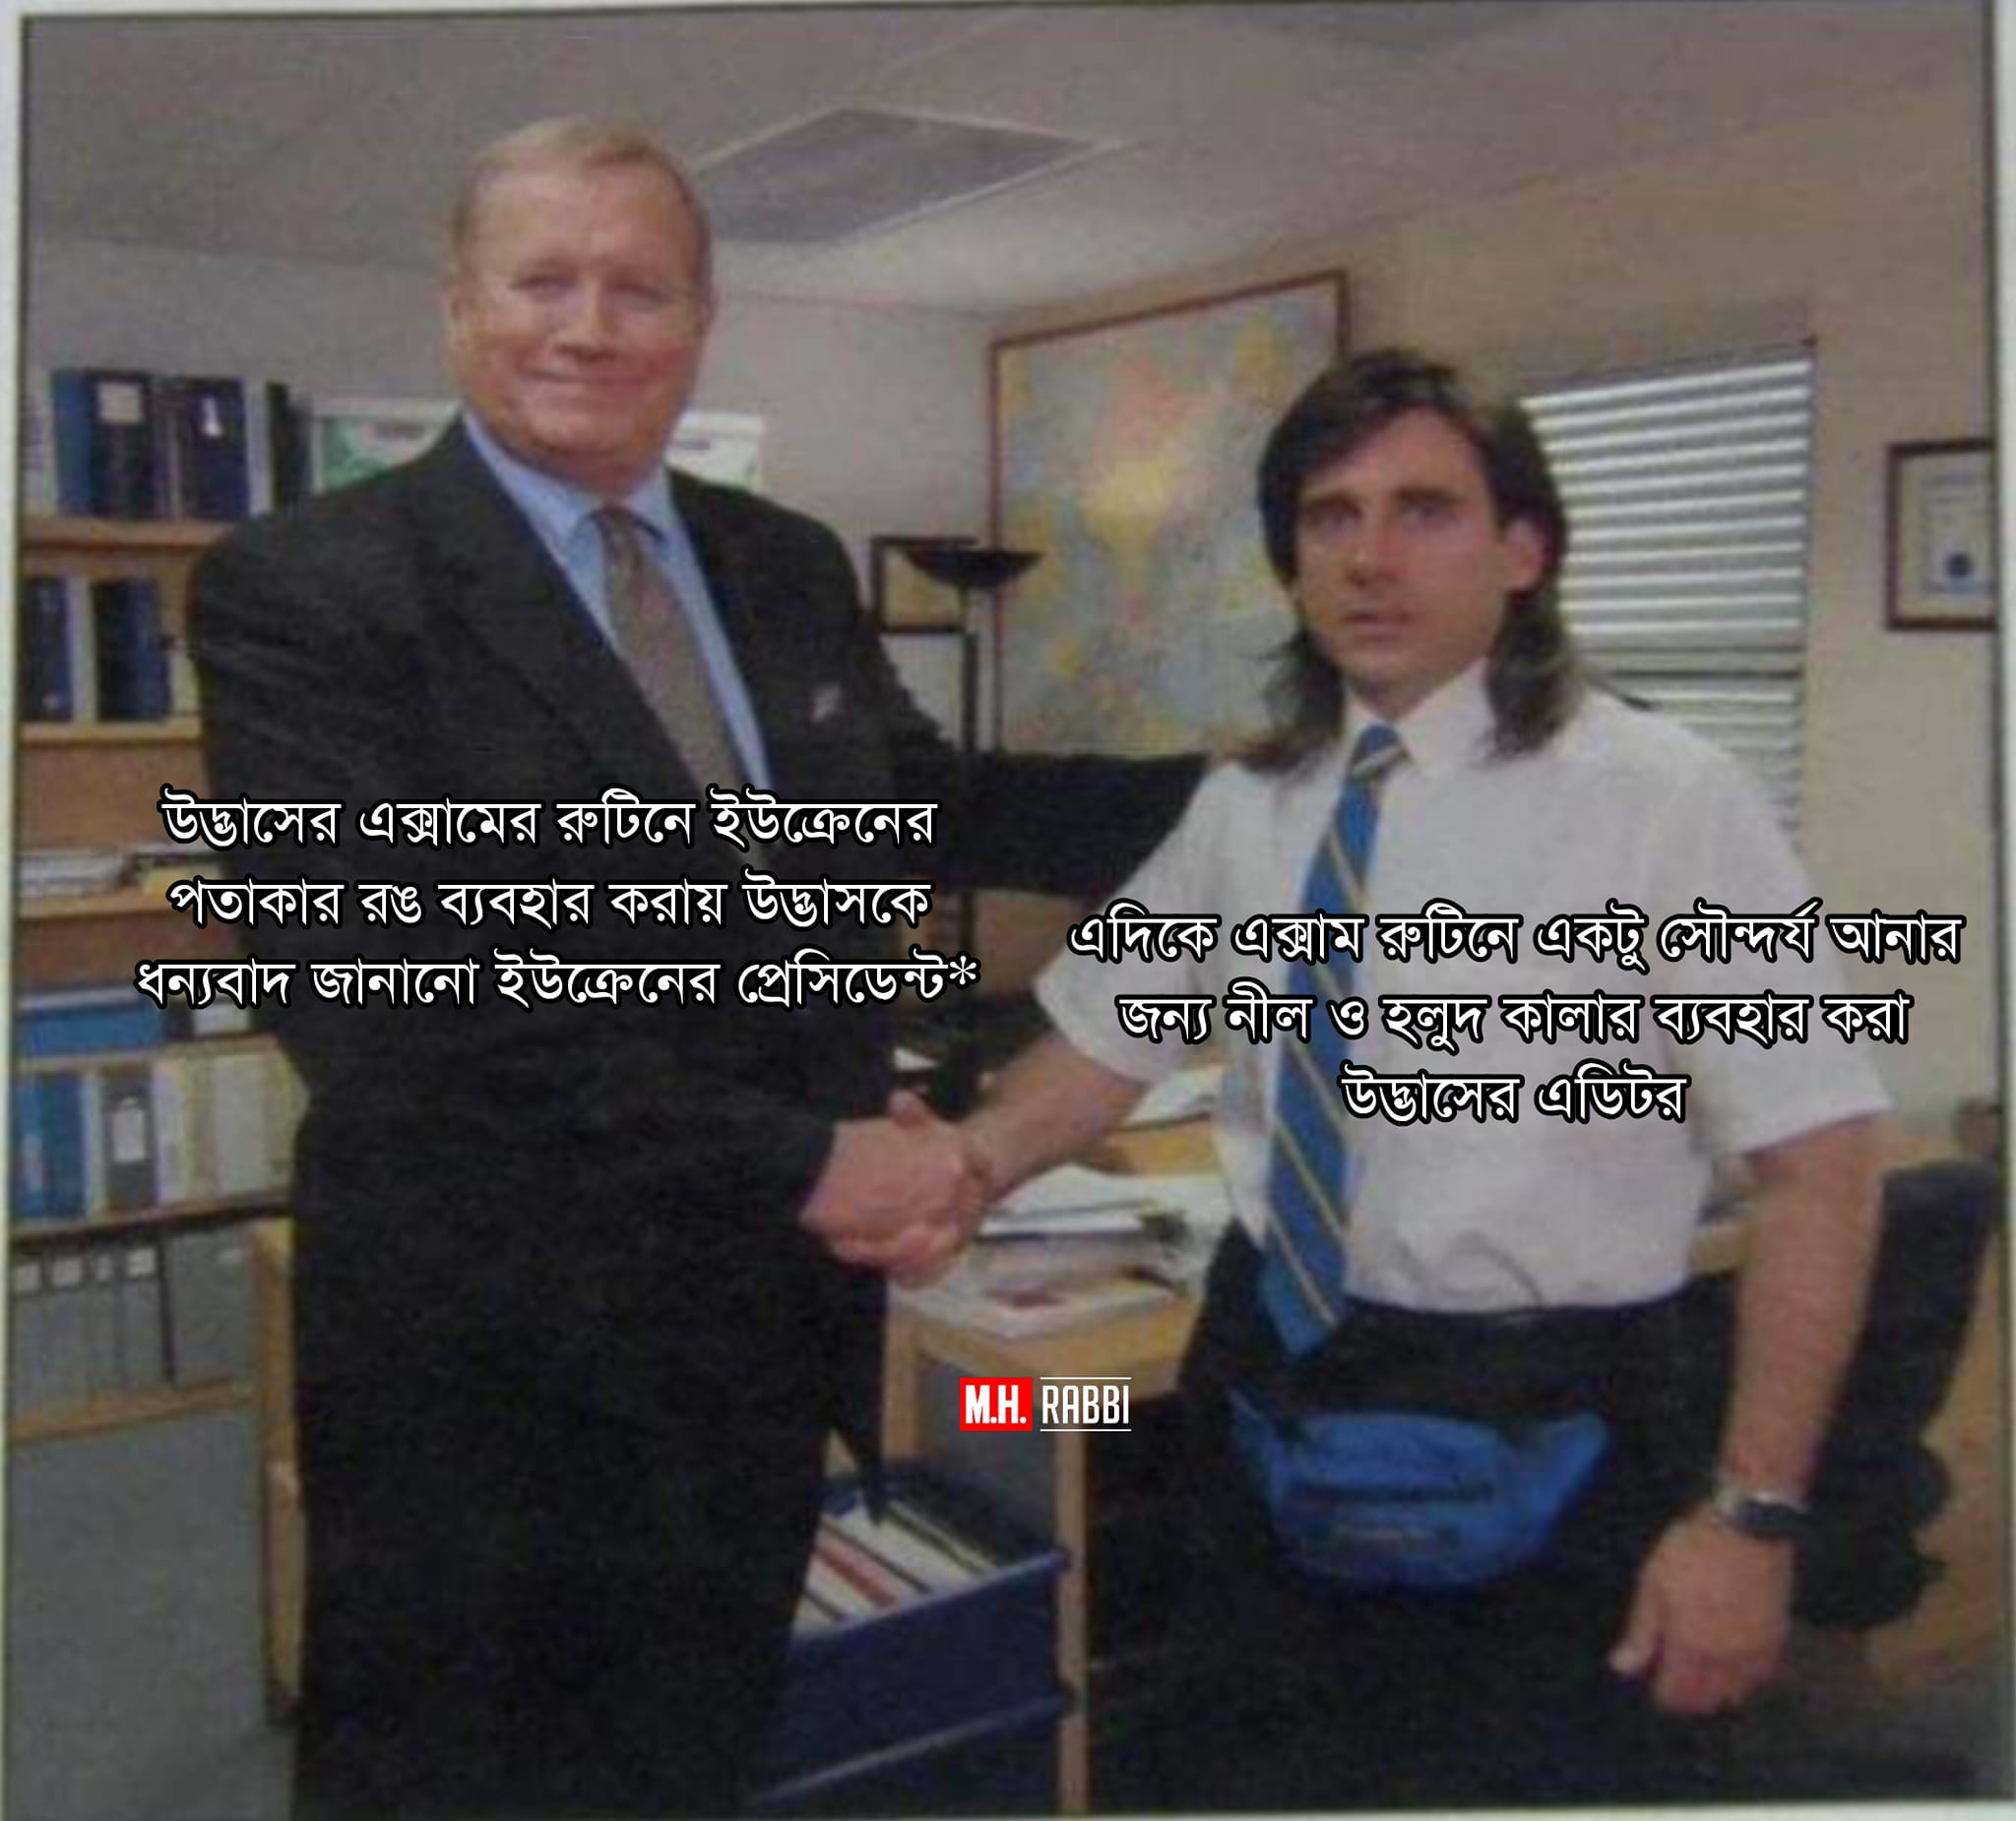
Caption: উদ্ভাসের এক্সামের রুটিনে ইউক্রেনের পতাকার রঙ ব্যবহার করায় উদ্ভাসকে ধন্যবাদ জানানো ইউক্রেনের প্রেসিডেন্ট*    এদিকে এক্সাম রুটিনে একটু সৌন্দর্য আনার জন্য নীল ও হলুদ কালার ব্যবহার করা উদ্ভাসের এডিটর
Label: non-hate